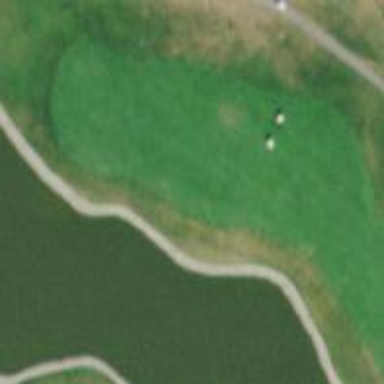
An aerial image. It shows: Grassy area designated as golf fairway.